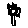
Label: flower